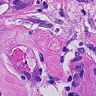
Metastatic tissue present: yes